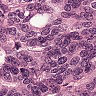
Metastatic tissue present: yes